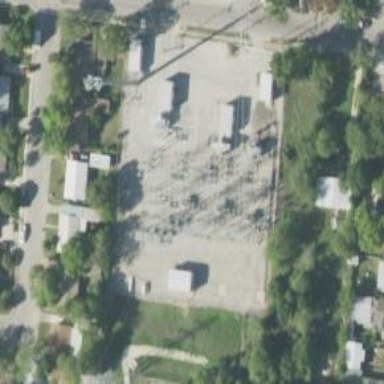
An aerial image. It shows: Switch used for power control.